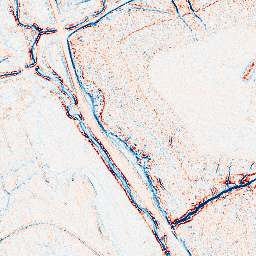
Category: edge_preserving
Decomposition family: anisotropic_diffusion
Decomposition parameters: iterations: 10
kappa: 30
gamma: 0.05
Upsampling method: bicubic
Upsampling parameters: scale: 2
Upsampling scale: 2